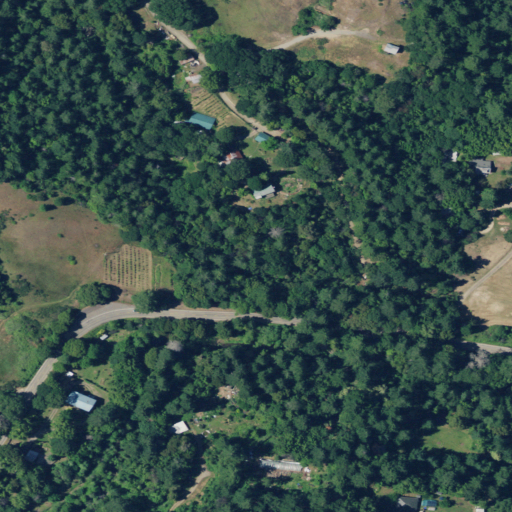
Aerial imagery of valley in California named Tank Gulch containing evergreen forest, open development, grassland, deciduous forest, mixed forest, shrub, low intensity development, and medium intensity development